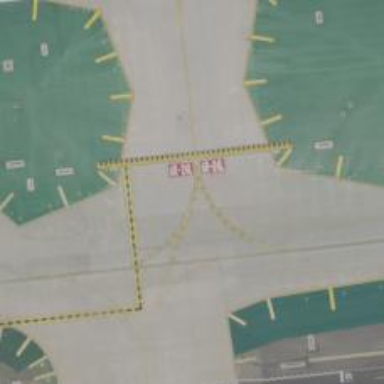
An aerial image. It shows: Image of taxiway at airport.